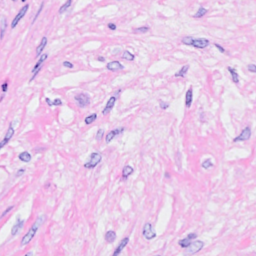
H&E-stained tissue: Breast